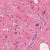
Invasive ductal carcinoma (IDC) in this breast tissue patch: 0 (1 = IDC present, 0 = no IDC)